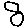
Label: moon